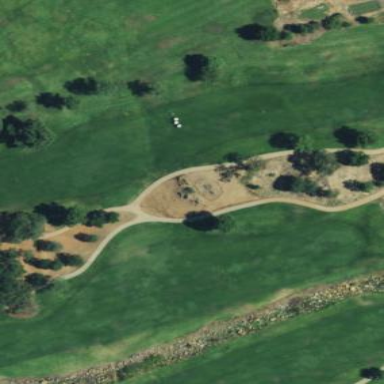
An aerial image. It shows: Golf fairway in the image.